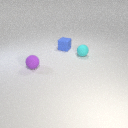
small blue rubber cube to the right of small purple rubber sphere